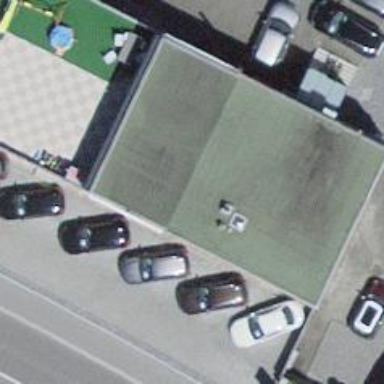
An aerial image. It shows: Building housing car shop.